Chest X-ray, AP view. Patient: 52 years old, sex F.
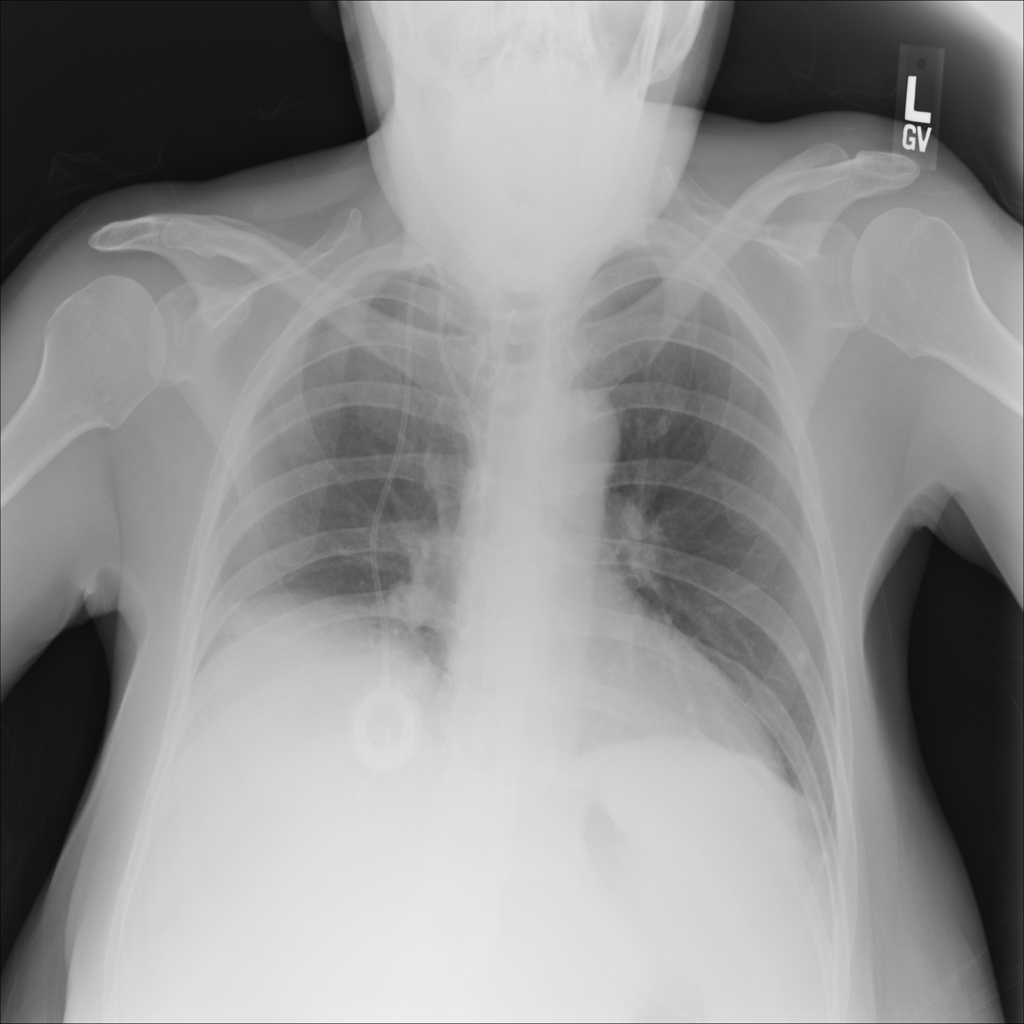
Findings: Atelectasis